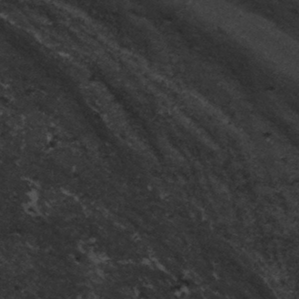
Label: frost